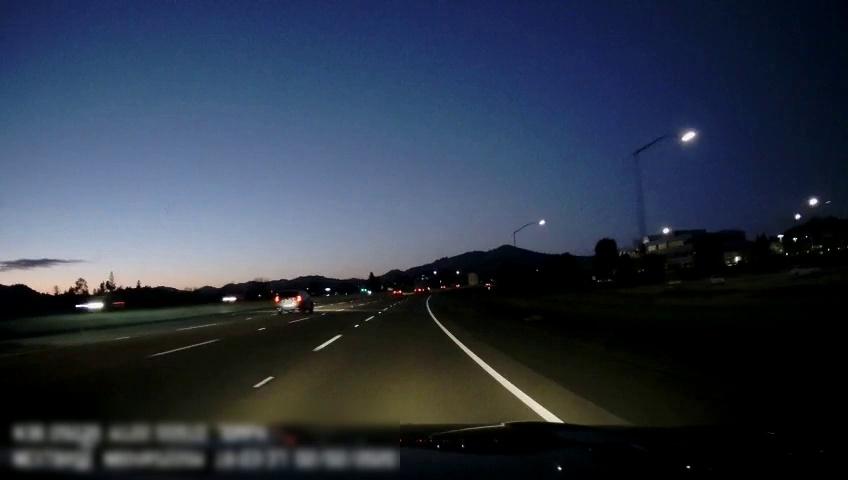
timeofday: Dusk/Dawn/Twilight
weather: Other
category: Drivable Space
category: Vehicles | SUV
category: Vehicles | SUV
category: Vehicles | SUV
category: Vehicles | Truck
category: Lanes | Alternate Lane
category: Lanes | Alternate Lane
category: Lanes | Alternate Lane
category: Lanes | Alternate Lane
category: Traffic | Signs